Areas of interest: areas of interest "Scenic Spot"
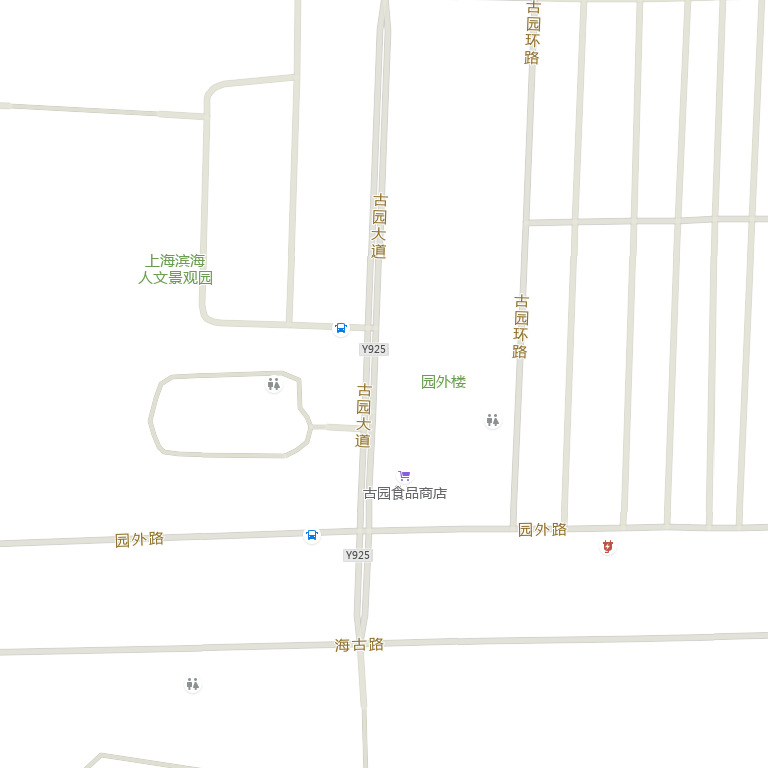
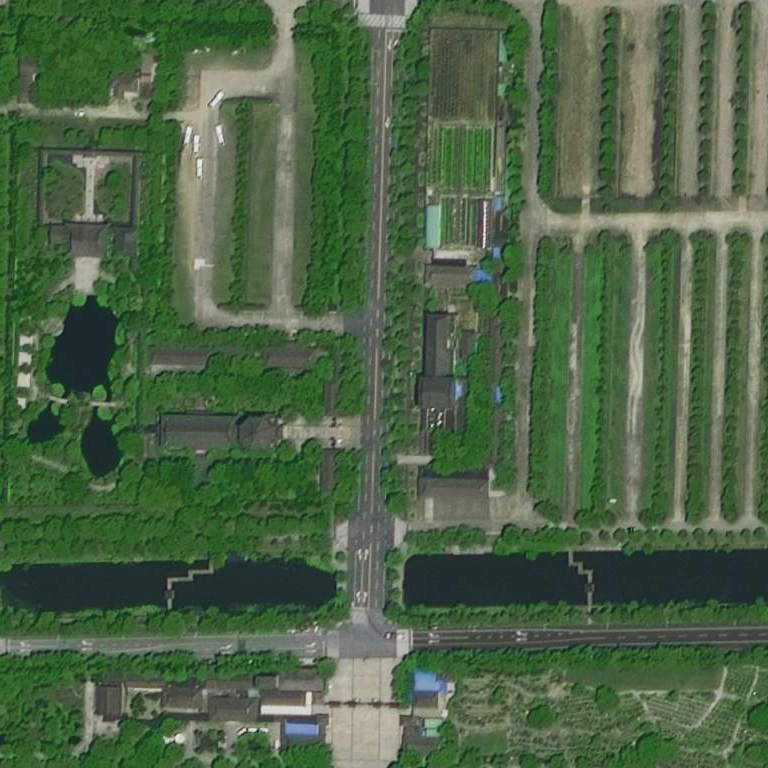